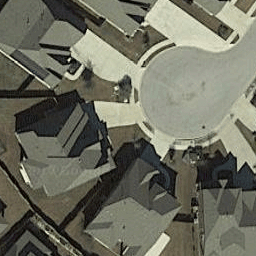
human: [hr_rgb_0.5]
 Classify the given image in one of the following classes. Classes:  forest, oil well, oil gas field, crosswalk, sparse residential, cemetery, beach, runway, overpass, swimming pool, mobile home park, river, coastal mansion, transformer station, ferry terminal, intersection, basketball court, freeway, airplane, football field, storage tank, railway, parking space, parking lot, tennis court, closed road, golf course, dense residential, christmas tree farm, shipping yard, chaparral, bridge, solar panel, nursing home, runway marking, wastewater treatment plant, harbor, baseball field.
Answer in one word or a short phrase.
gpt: closed road